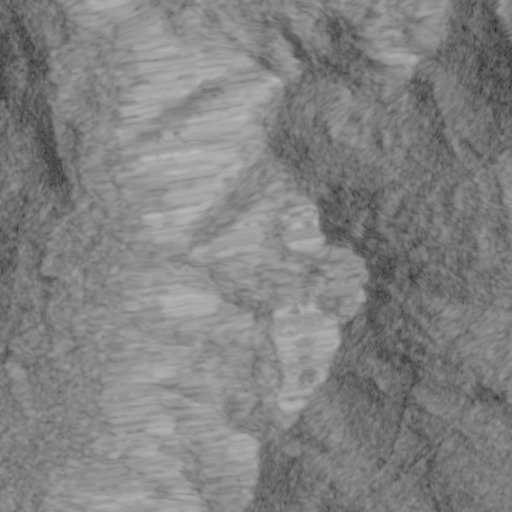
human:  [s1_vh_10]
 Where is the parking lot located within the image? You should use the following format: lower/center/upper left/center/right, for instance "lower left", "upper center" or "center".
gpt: The parking lot is located in the center left of the image.
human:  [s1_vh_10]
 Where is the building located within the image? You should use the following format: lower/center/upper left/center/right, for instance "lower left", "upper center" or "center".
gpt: The building is located in the upper center of the image.
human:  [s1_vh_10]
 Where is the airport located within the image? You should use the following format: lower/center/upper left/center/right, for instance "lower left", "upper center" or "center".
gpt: There is no airport in the image.

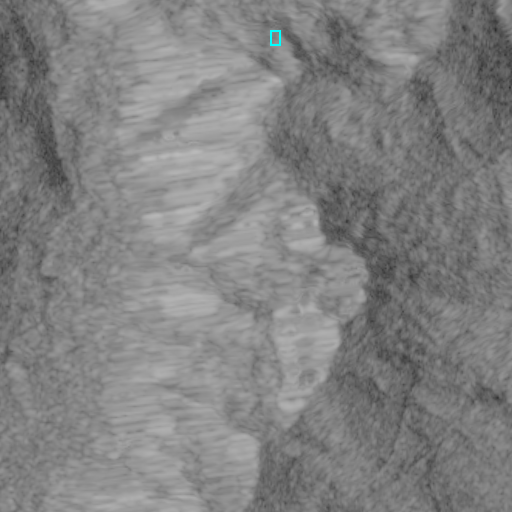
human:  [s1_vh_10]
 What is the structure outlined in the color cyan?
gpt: The structure outlined in cyan is a building.
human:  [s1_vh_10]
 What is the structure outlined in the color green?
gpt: There is no green outline.